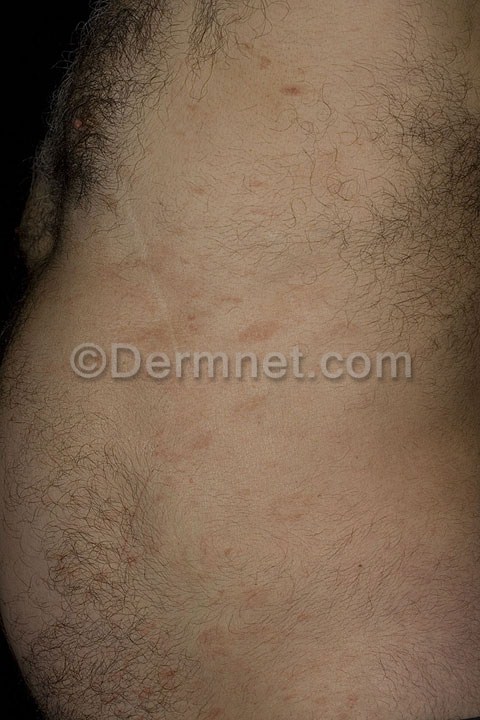
Disease: Actinic Keratosis Basal Cell Carcinoma and other Malignant Lesions